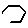
Label: hexagon